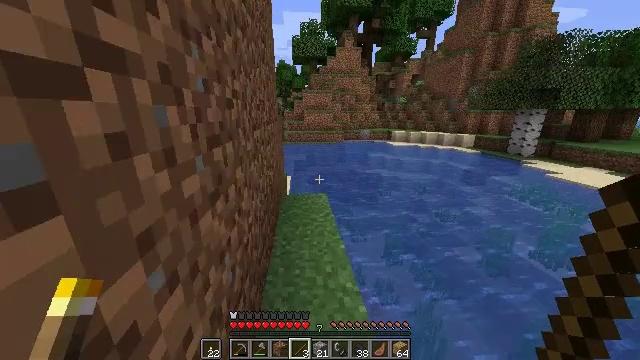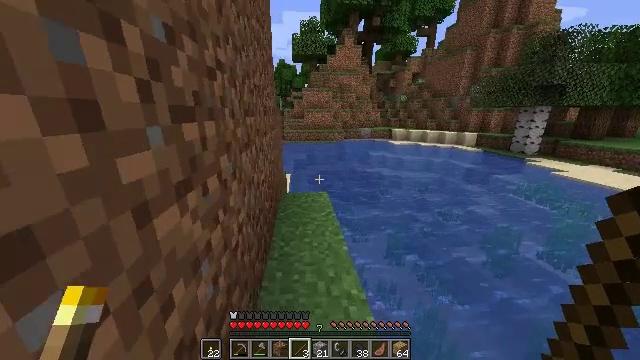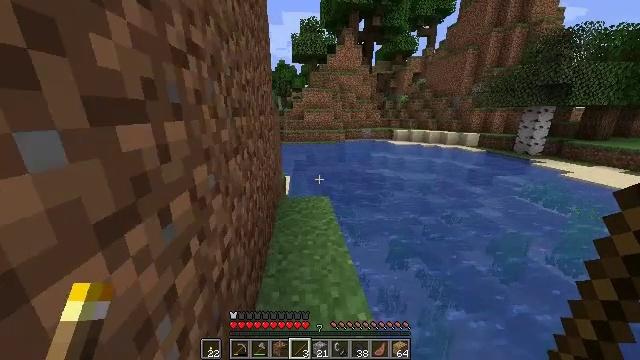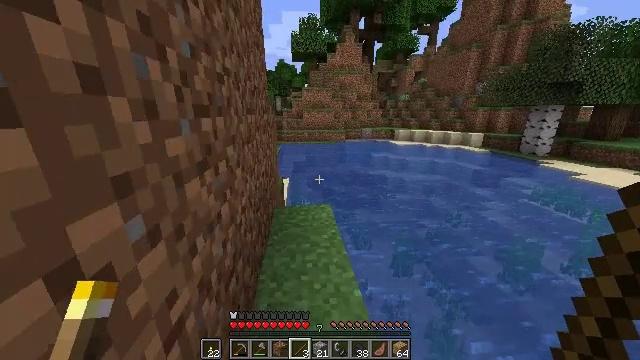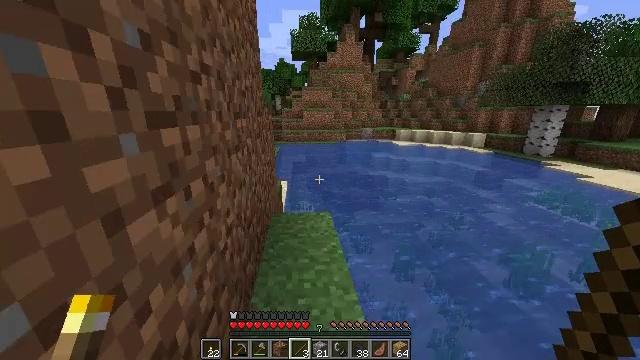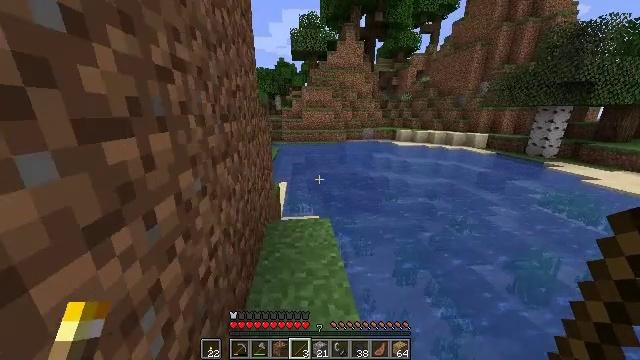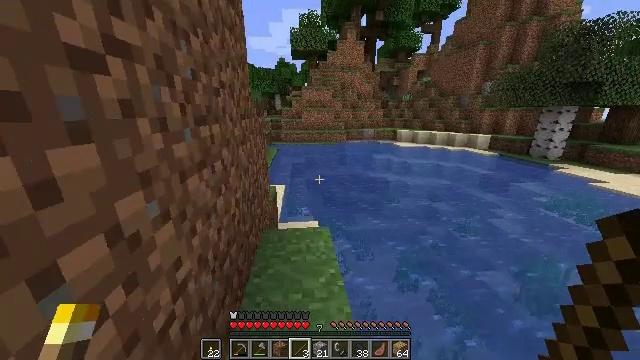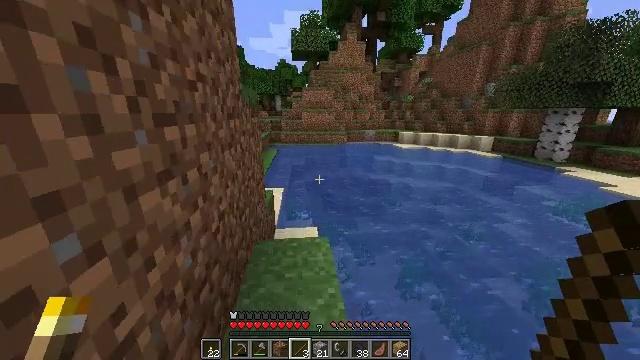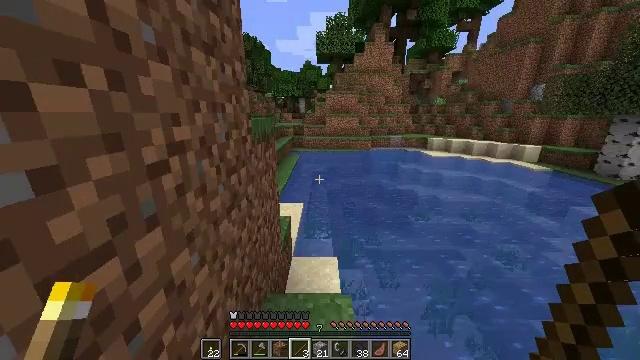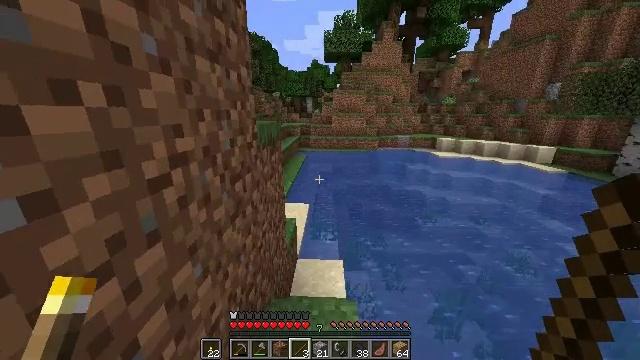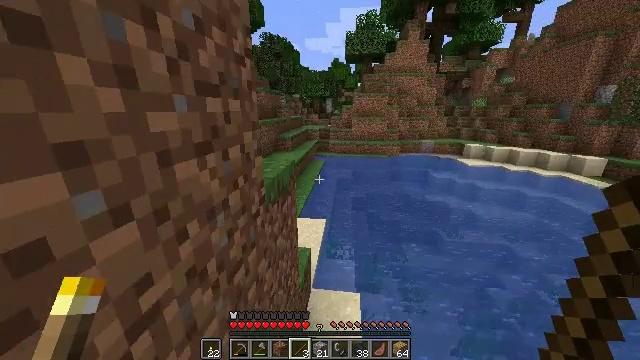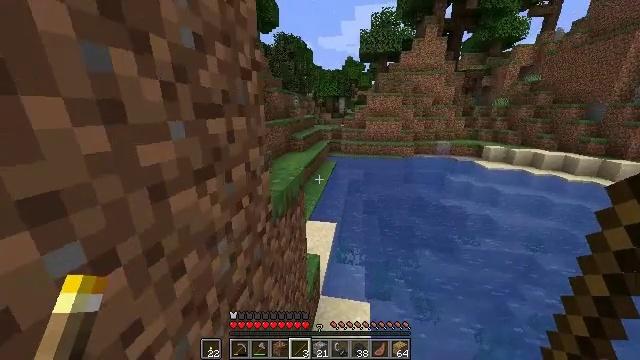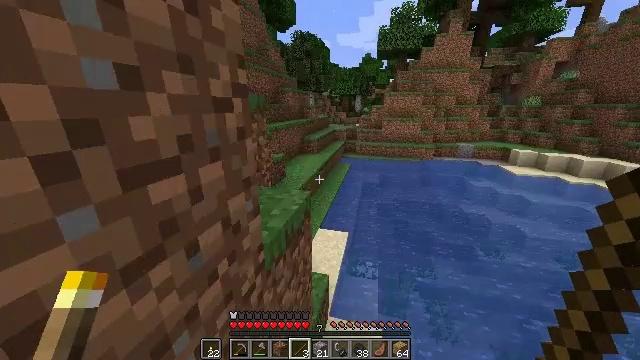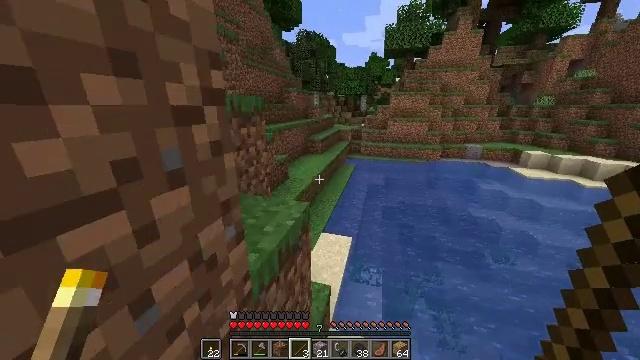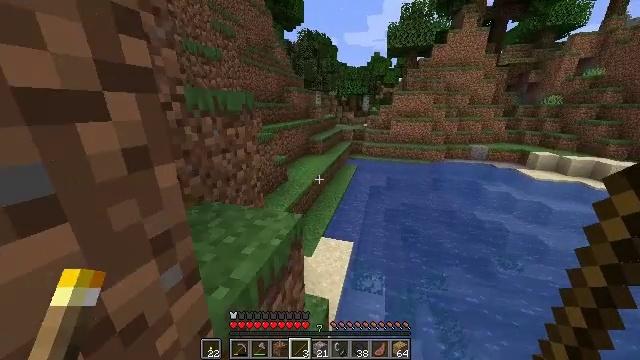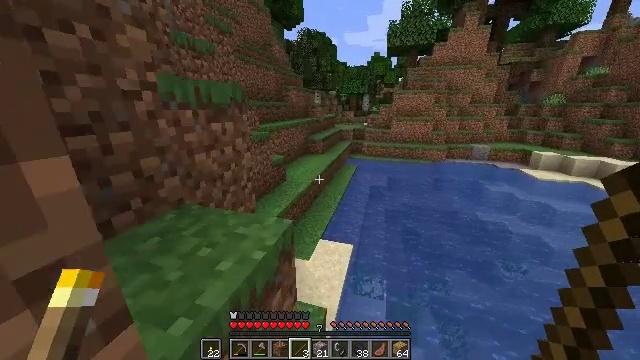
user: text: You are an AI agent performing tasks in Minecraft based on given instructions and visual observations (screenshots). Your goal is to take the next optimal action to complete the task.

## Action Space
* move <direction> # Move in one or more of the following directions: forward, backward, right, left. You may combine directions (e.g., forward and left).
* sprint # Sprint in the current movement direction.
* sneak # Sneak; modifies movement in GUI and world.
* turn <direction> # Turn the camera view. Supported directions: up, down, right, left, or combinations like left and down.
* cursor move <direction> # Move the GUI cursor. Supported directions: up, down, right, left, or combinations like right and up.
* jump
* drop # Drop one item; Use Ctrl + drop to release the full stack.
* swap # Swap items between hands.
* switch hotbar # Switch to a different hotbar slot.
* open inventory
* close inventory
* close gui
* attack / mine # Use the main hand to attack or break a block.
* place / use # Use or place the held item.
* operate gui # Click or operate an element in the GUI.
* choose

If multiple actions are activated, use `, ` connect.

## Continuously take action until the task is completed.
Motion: motion action
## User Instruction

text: Turn raw porkchop into a cooked porkchop using a furnace.
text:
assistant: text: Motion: move forward, sprint
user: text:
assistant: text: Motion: move forward, sprint
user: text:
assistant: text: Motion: move forward, sprint
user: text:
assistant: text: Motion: move forward, sprint
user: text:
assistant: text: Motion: move forward, sprint
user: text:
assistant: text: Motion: move forward, sprint
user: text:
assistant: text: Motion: move forward, sprint
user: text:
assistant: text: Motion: move forward, sprint, turn left, jump
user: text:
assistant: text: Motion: move forward, sprint, turn left, jump
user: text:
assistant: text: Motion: move forward, sprint, turn left, jump
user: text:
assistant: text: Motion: move forward, sprint, turn left, jump
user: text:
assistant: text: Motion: move forward, sprint, turn left, jump
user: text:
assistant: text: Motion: move forward, sprint, turn left, jump
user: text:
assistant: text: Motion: move forward, sprint, jump
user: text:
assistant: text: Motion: move forward, sprint, jump
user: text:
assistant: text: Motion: move forward, sprint, jump
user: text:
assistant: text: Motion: move forward, sprint, turn left and up, jump
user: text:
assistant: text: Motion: move forward, sprint, turn left and up, jump
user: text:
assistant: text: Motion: move forward, sprint, turn left and up, jump
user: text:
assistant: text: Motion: move forward, sprint, turn up, jump
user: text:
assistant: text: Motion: move forward, sprint, turn up, jump
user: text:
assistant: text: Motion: move forward, sprint, turn left and up, jump
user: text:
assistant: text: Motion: move forward, sprint, jump
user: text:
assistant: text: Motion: move forward, sprint, jump
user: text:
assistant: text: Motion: move forward, sprint, jump
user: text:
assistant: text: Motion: move forward, sprint, jump
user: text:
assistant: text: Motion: move forward, sprint, jump
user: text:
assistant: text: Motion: move forward, sprint, jump
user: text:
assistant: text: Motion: move forward, sprint, jump
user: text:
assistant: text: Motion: move forward, sprint, turn right and down, jump